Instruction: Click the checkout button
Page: cart
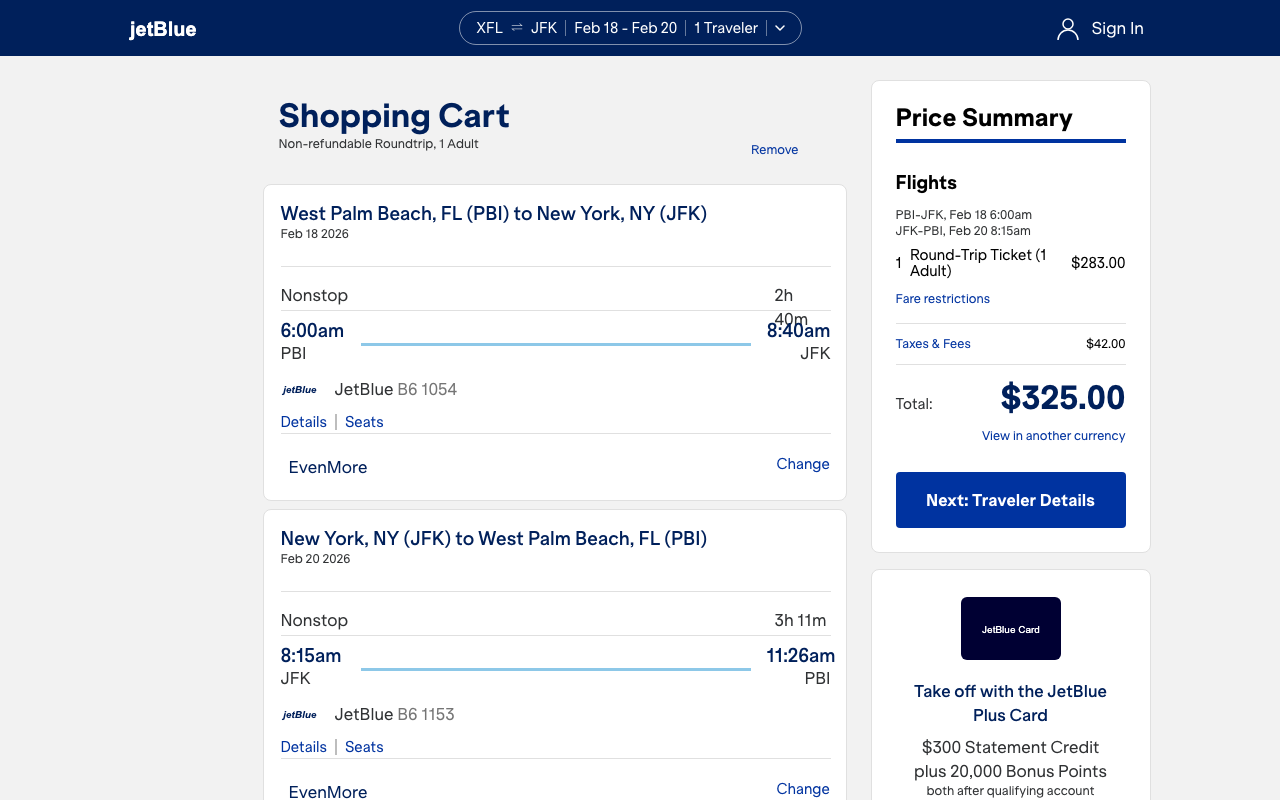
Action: click